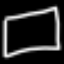
Label: square